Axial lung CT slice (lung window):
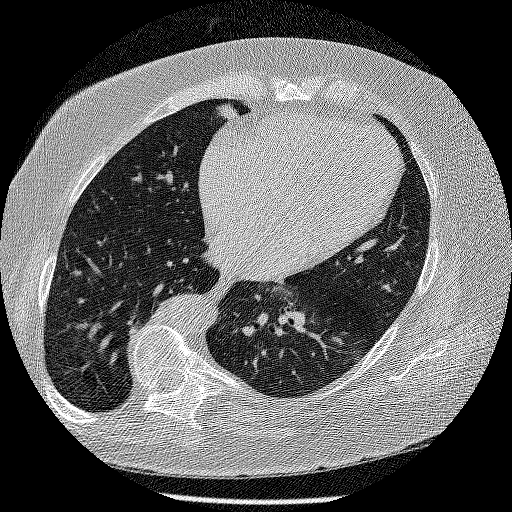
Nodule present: no